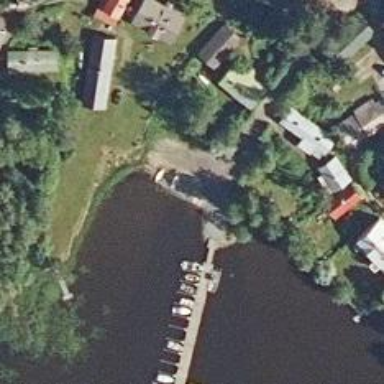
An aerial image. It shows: Slipway on leisure land.